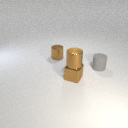
small brown metal cylinder above small brown metal cube